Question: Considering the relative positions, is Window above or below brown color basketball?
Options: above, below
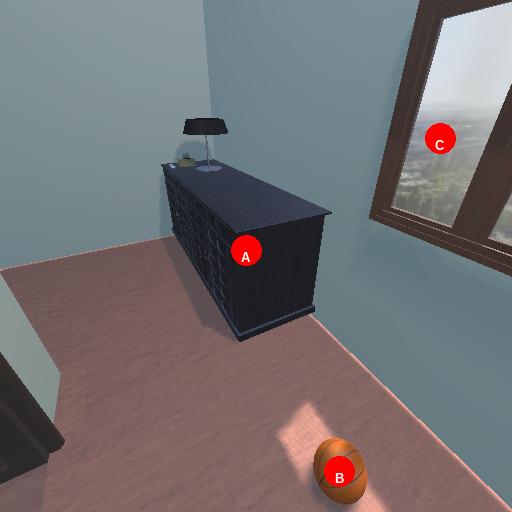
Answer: above